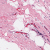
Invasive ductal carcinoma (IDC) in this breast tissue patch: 0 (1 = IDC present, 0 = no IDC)